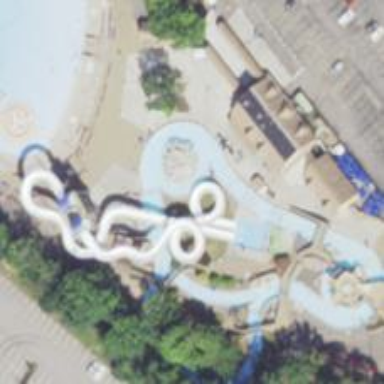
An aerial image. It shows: Water slide attraction.